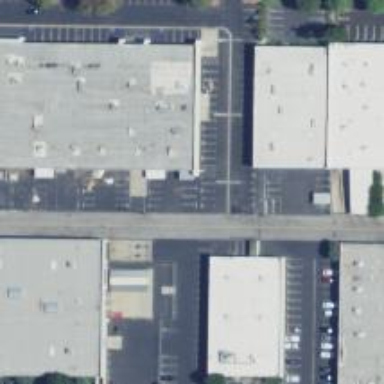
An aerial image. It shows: Alleyway designated as service road.